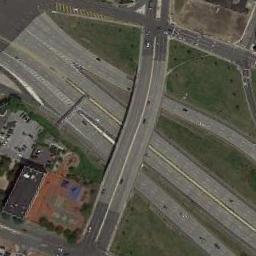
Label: overpass